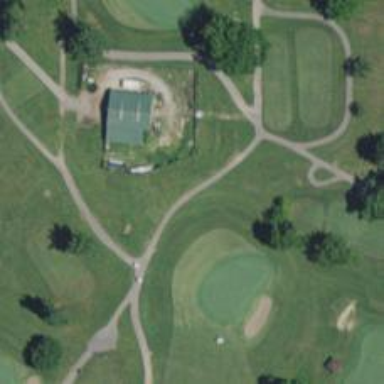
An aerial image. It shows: Path designed for golf carts.